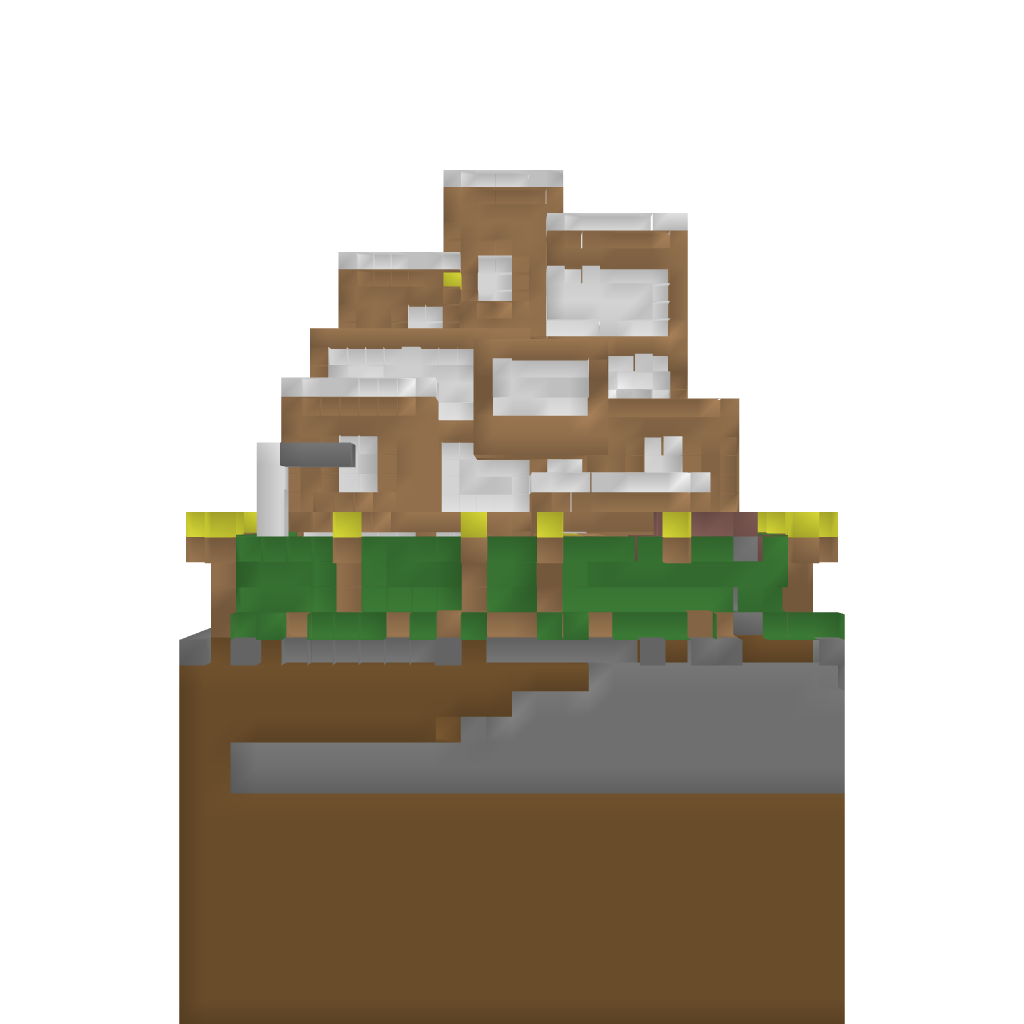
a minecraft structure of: ModernHouse good quality a lot of earth